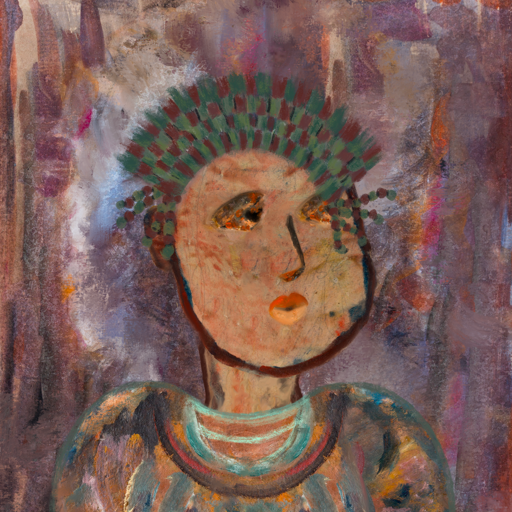
Background: Hypocrite, Head And Neck Side: Orphan, Face Side: Gypsy_Queen, Bust: Boggyland, Hair Side: Blank, Head Accessory: After_Raid_Crown, Second Necklace: Blank, Necklace: Blank, Baby: Blank